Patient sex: M
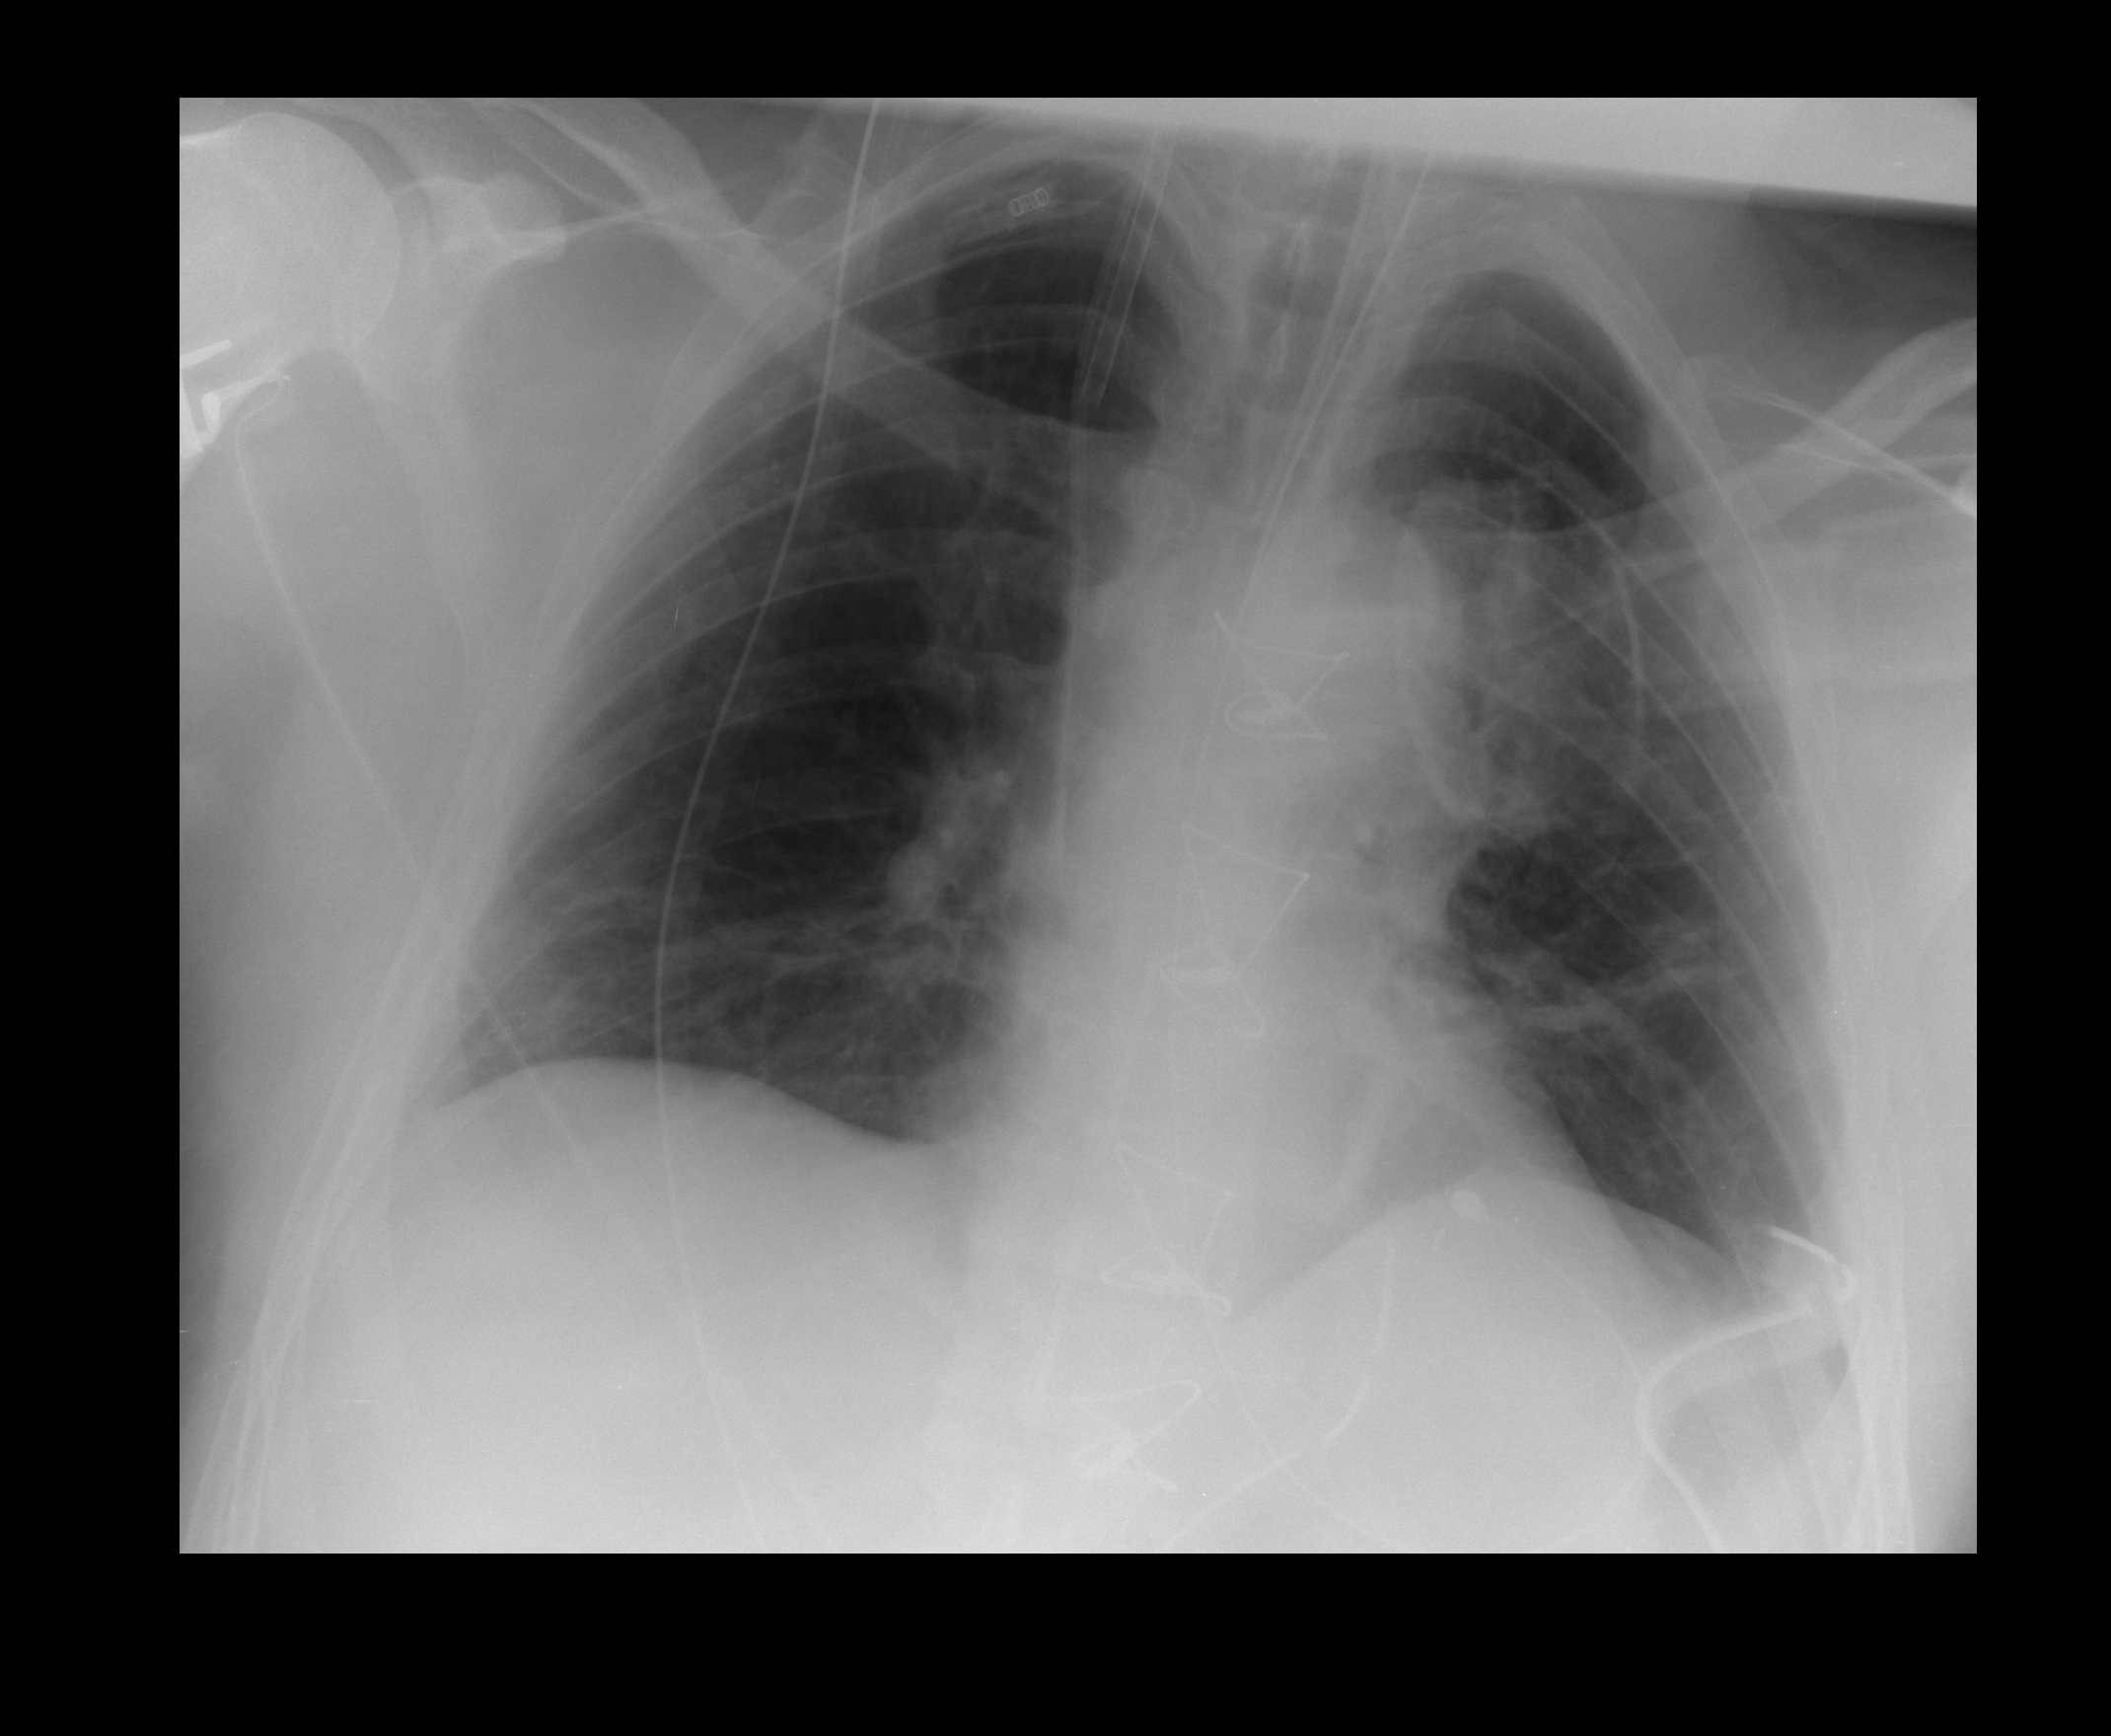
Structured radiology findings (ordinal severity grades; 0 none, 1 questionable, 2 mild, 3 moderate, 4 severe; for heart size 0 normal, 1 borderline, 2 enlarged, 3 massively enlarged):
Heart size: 0
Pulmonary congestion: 0
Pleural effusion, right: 0
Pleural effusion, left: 0
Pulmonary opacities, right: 0
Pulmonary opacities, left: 0
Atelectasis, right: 2
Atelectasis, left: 2